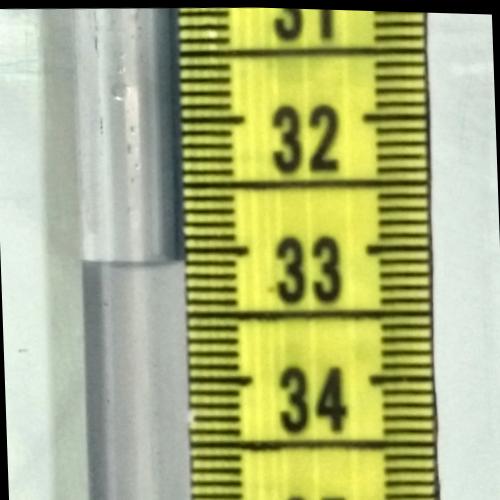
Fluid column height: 33.1 cm